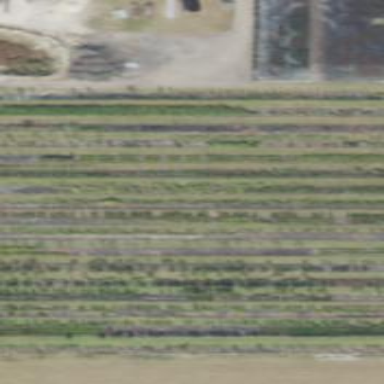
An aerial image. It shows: Plant nursery cultivating trees.